Field crop: maize
Growth stage: 2
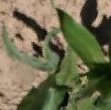
Species: maize